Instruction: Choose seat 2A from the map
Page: seats
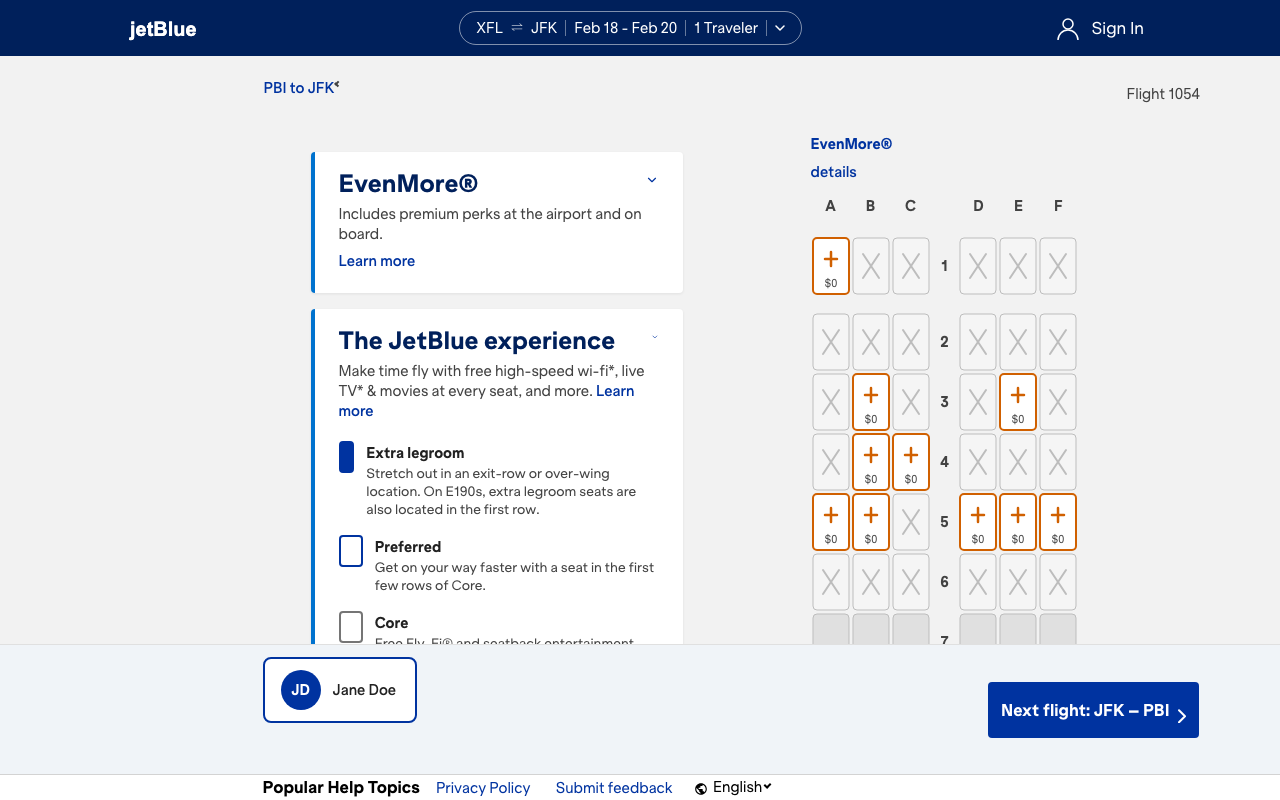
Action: click